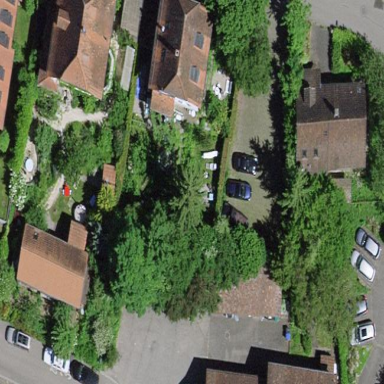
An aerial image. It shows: Garden that is leisure land.